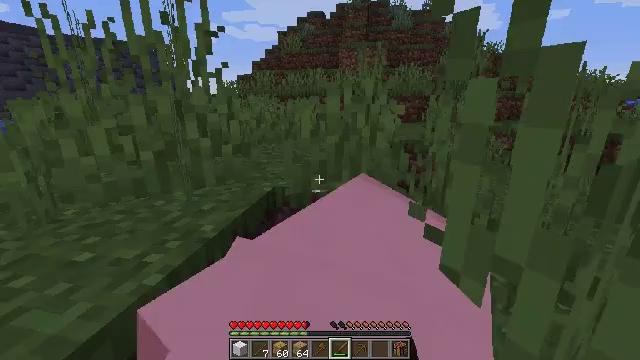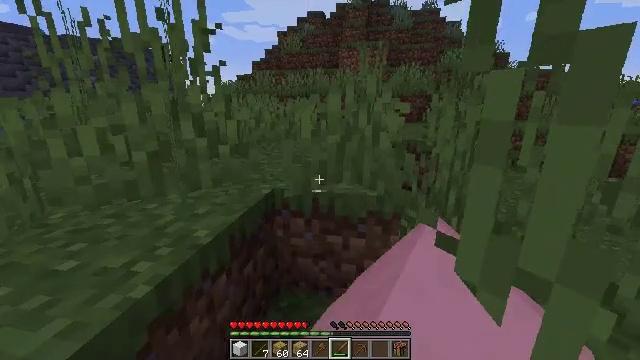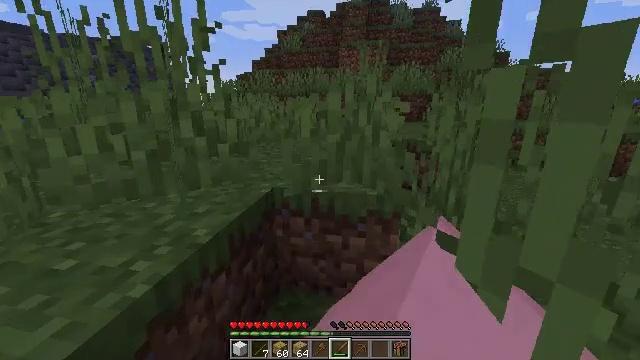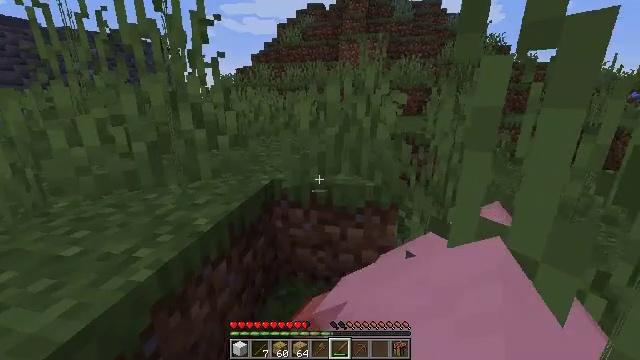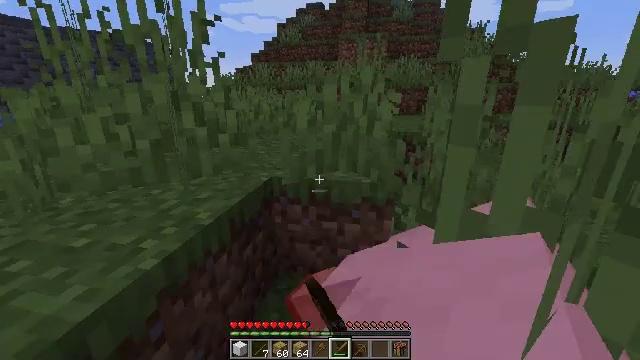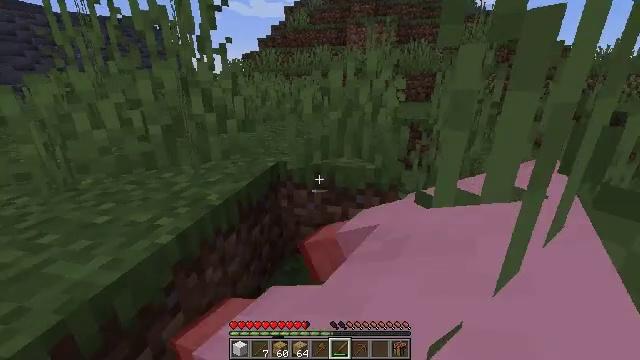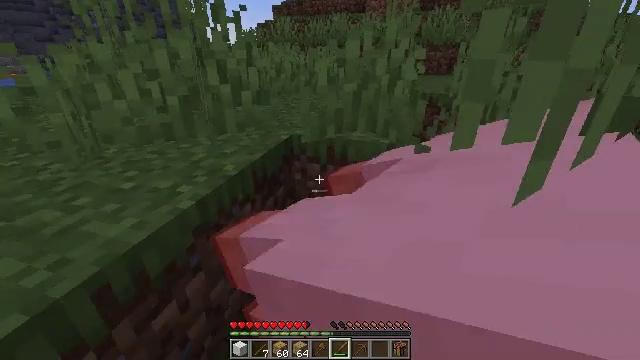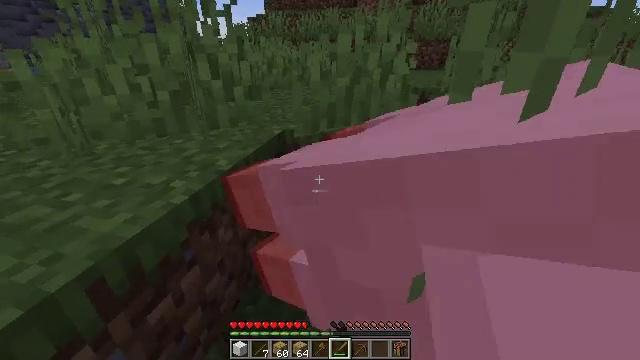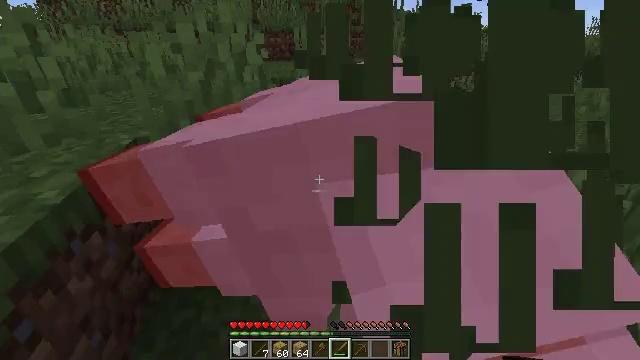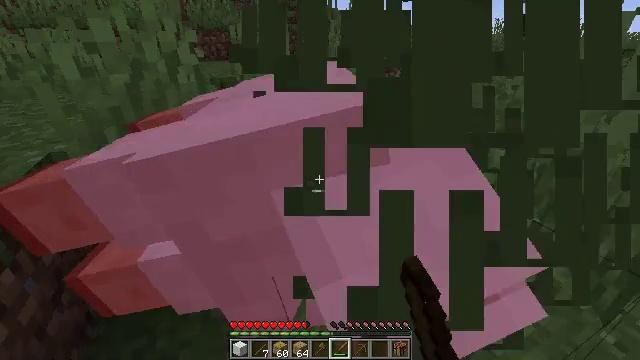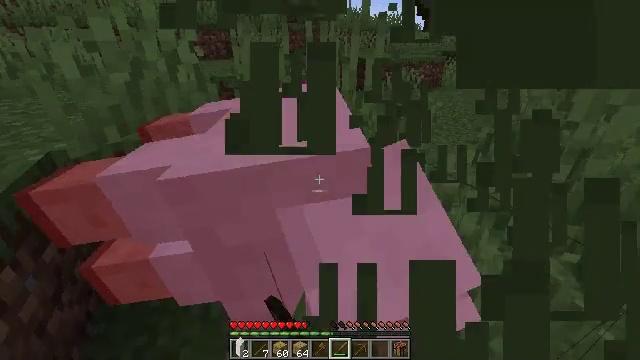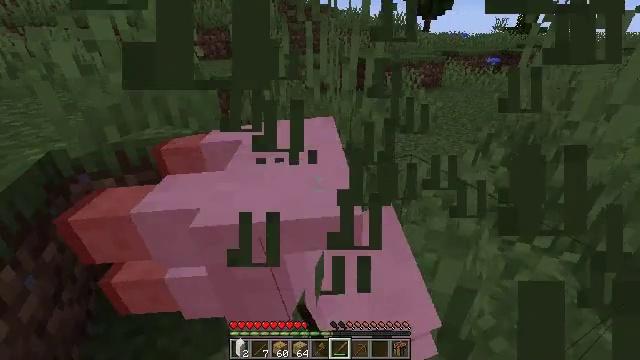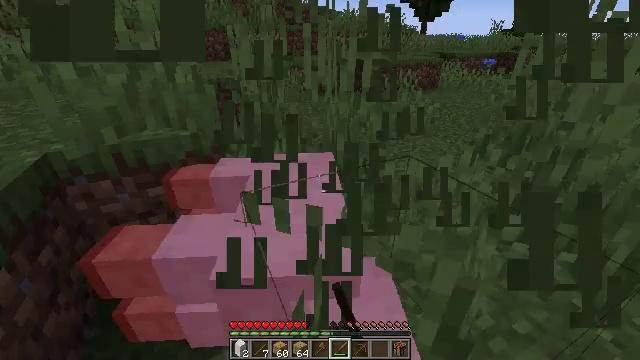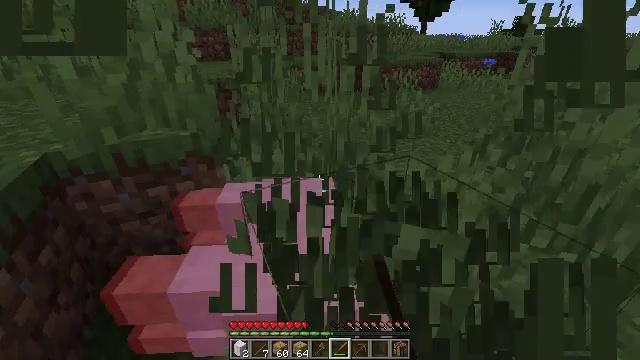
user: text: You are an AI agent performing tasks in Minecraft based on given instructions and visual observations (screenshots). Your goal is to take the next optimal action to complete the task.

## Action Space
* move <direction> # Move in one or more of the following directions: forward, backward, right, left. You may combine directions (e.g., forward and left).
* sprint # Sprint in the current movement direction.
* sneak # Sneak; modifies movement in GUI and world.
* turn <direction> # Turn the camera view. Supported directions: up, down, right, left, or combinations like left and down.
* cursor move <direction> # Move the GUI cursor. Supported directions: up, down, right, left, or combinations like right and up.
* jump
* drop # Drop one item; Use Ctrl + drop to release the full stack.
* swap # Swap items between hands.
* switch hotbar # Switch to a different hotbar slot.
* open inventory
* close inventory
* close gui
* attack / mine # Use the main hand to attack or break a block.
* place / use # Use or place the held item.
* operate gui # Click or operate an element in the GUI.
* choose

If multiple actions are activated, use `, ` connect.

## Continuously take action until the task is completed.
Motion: motion action
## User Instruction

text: Remove the tall grass to clear the area.
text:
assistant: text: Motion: attack / mine
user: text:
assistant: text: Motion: no_op
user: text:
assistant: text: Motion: turn down, attack / mine
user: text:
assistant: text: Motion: attack / mine
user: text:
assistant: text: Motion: turn left and down, attack / mine
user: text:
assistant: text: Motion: turn left and down, attack / mine
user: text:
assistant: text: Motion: turn right, attack / mine
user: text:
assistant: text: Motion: turn right and down, attack / mine
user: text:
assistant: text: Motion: turn right
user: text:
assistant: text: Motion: no_op
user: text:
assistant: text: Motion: no_op
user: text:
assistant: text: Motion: no_op
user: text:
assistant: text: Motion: no_op
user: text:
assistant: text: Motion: no_op